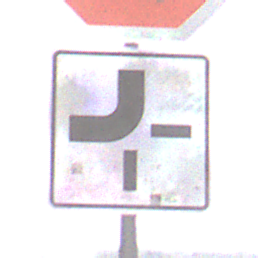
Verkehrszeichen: VerlaufVorfahrtsstrasse2
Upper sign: Stop
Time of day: MorningAfternoon
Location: Outdoor (Nature)
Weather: PartlyCloudy
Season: Winter
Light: Natural